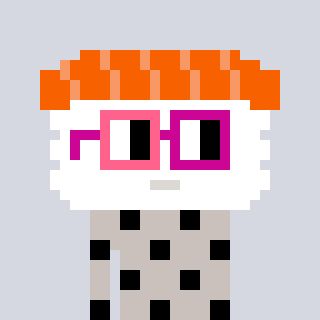
a pixel art character with square pink and red glasses, a nigiri-shaped head and a foggrey-colored body on a cool background